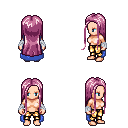
a pixel art fantasy rpg character, female body template, human, light skin, blue cape, gold greaves, pink extra-long hairstyle, white cloth bandages, four views (front, back, left, right), 2x2 character sprite sheet, small pixel art, hard edges, no anti-aliasing